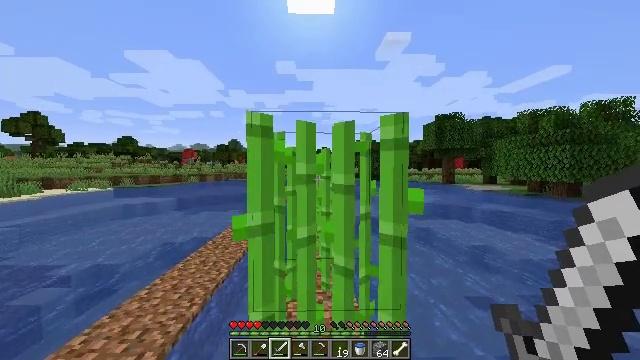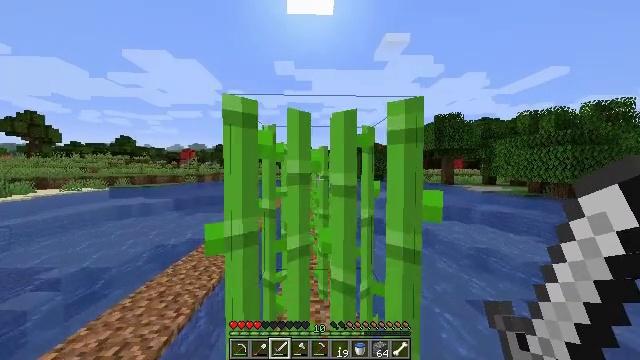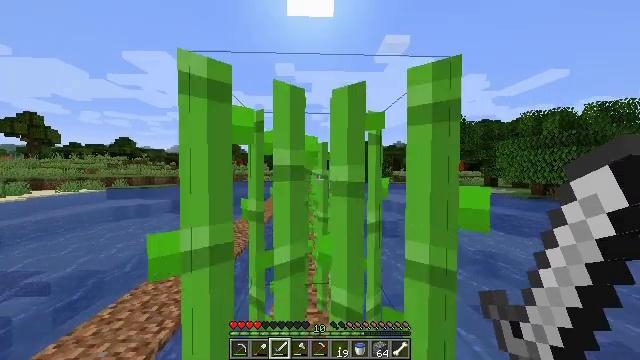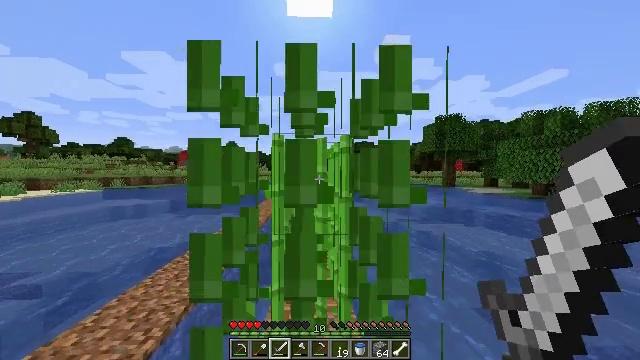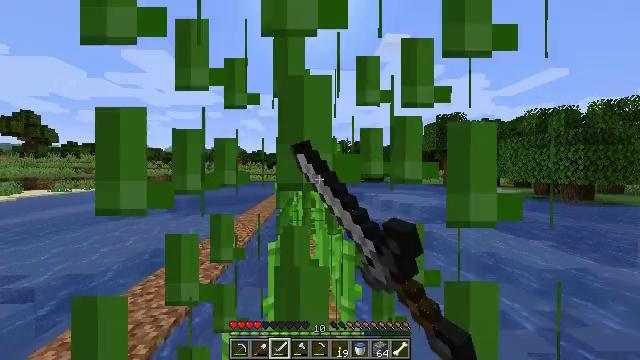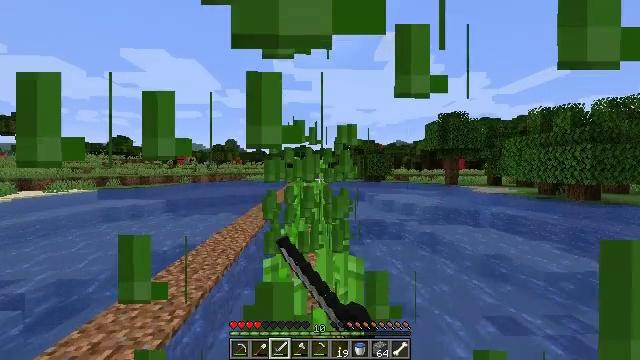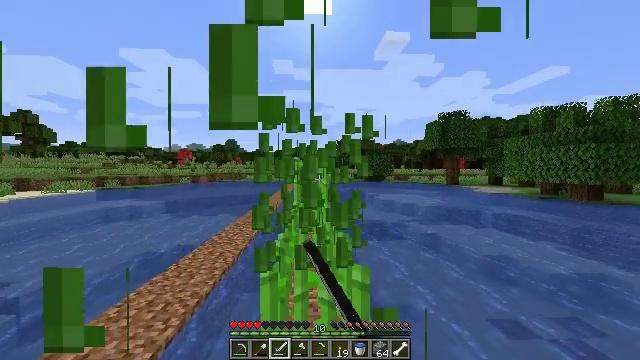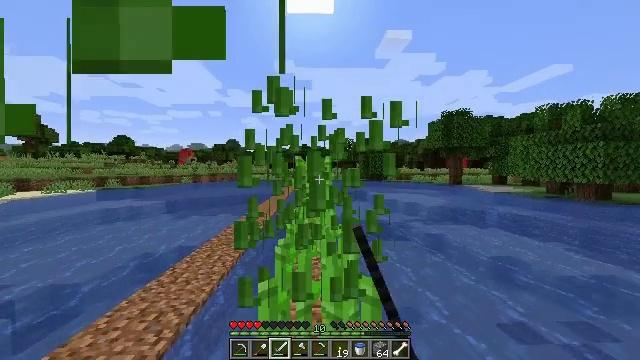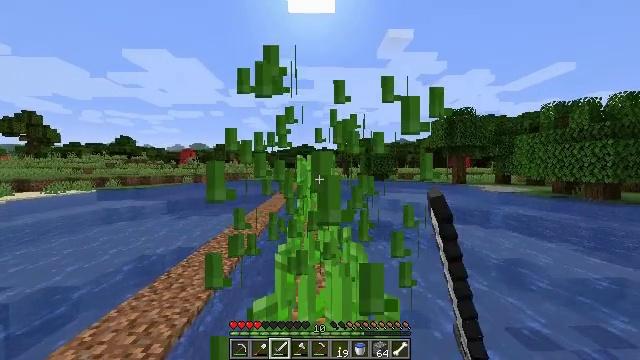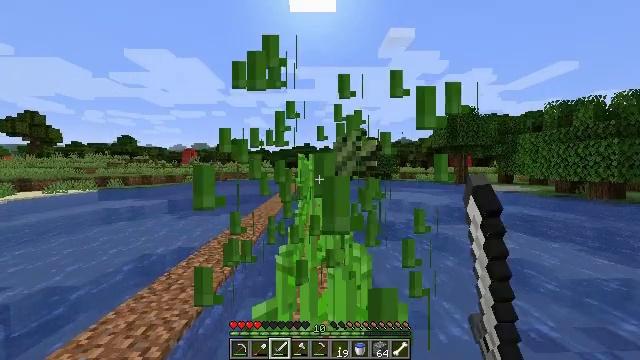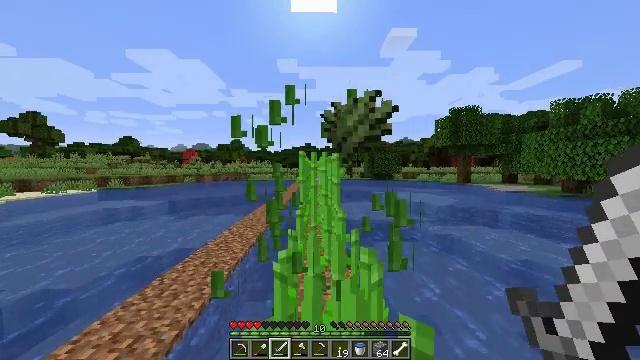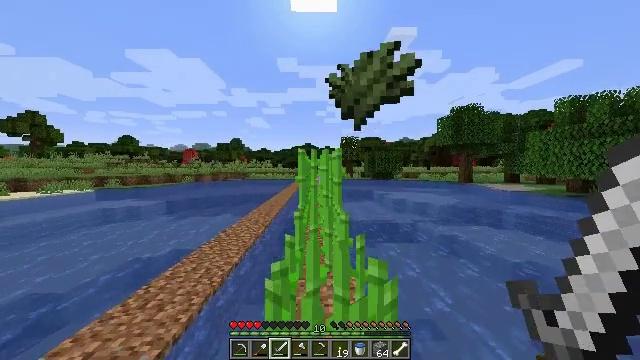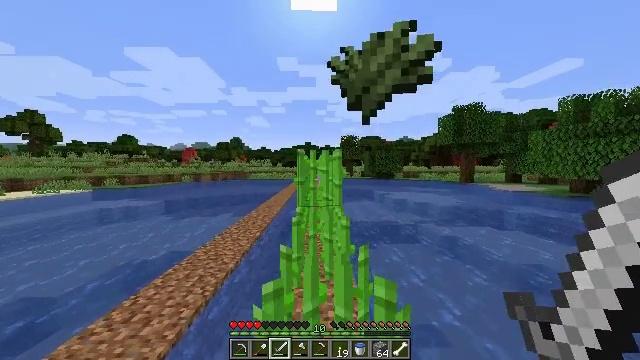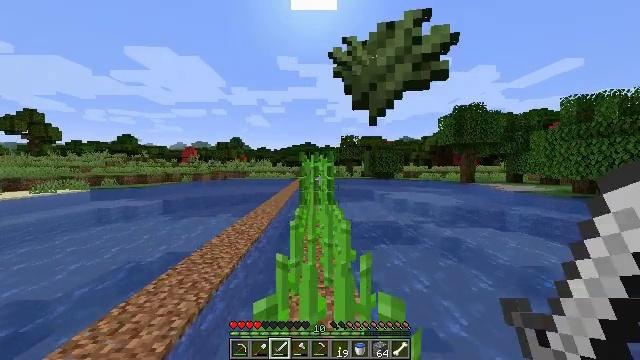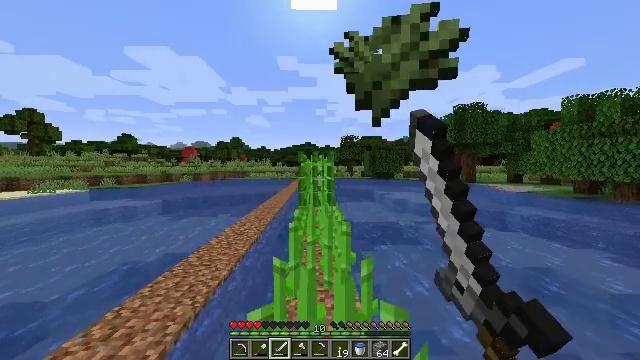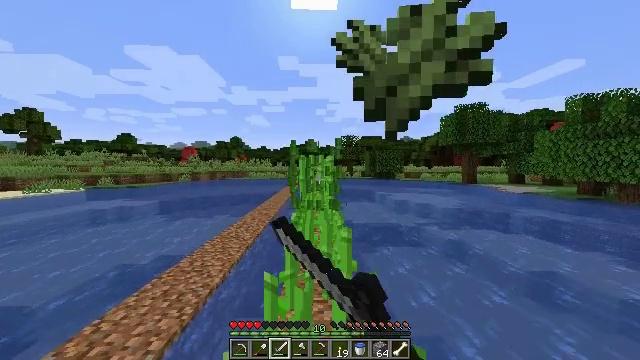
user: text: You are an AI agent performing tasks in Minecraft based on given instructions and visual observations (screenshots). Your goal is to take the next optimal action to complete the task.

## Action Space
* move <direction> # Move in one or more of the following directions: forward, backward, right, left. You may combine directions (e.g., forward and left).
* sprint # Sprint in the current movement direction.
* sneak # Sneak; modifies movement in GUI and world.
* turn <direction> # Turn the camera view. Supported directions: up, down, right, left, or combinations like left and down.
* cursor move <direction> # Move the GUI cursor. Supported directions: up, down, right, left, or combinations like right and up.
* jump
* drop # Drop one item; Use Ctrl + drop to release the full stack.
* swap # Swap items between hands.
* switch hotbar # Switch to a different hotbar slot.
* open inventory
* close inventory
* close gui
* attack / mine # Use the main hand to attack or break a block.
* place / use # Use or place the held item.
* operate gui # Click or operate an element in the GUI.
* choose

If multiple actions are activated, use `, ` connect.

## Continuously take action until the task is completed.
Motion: motion action
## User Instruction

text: Mine the sugar cane near rivers.
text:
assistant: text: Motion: move forward
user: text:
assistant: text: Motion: move forward
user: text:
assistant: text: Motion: move forward, attack / mine
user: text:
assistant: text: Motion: move forward, attack / mine
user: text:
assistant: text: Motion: move forward, attack / mine
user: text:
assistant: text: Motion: move forward, attack / mine
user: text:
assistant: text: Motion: move forward, attack / mine
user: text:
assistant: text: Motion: move forward, attack / mine
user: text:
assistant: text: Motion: move forward, attack / mine
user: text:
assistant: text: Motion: move forward, attack / mine
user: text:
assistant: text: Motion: move forward, attack / mine
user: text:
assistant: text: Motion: move forward, attack / mine
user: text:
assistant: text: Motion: move forward, attack / mine
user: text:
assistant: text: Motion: move forward
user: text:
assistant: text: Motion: move forward
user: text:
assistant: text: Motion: move forward
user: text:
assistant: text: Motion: move forward
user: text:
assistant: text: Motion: move forward
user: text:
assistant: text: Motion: move forward
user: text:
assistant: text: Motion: move forward
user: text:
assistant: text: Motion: move forward
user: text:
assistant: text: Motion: move forward
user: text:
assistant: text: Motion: move forward
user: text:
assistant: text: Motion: move forward
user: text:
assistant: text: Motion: move forward
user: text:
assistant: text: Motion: move forward
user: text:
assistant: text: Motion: move forward
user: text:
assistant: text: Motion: move forward
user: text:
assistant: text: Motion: move forward
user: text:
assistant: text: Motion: move forward